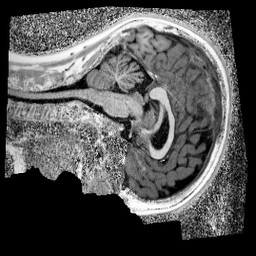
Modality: UNIT1_denoised
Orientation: sagittal
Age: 13
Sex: male
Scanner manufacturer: siemens
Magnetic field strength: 3 T
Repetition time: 4 s
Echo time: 0.00299 s